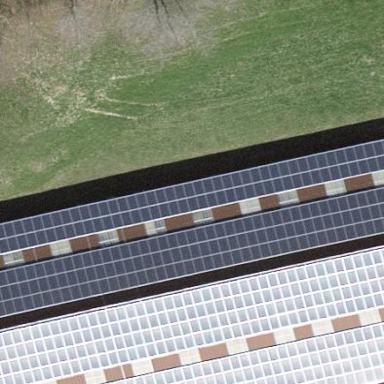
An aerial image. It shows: Solar power generator utilizing photovoltaic technology with solar photovoltaic panels.